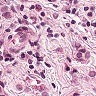
Metastatic tissue present: yes